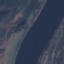
Land use / land cover: River